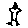
Label: bird